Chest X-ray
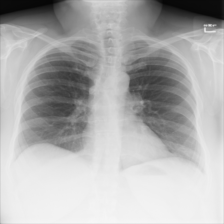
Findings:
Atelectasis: negative
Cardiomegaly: negative
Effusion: negative
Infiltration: negative
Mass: negative
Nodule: negative
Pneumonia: negative
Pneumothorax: negative
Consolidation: negative
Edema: negative
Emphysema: negative
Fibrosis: negative
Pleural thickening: negative
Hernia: negative